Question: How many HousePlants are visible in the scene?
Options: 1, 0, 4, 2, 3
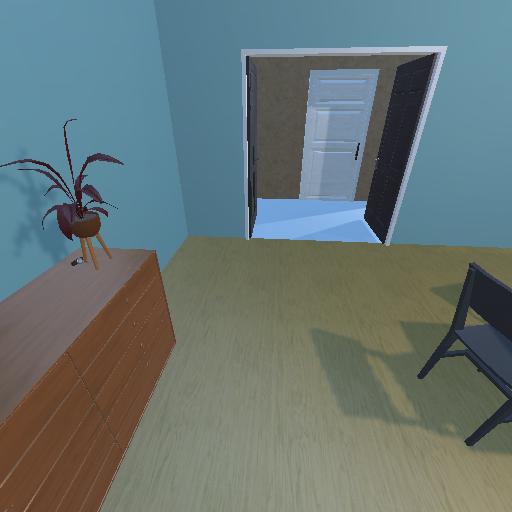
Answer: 1